Question: I am using 'zurb-foundation' version 4.1.6 in my rails project.
I have created this page skeleton (excerpt in haml):
'''
%body
.row-fluid
%nav.top-bar
%ul.title-area
%li.name
%h1= link_to t('app.name'), root_path
%li.toggle-topbar.menu-icon
%a{:href => "#"}
%span Menu
%section.top-bar-section
%ul.right
%li.divider.hide-for-small
%li.has-dropdown
= link_to 'Something', '#'
%ul.dropdown
%li.has-dropdown= link_to 'Hello', '#'
.row{:style => "background-color: white; min-height: 800px;margin-top:-30px; padding-top:30px;"}
.large-12.columns
.section-container.horizontal-nav{"data-section" => "horizontal-nav", "data-options" => "one_up: false;"}
%section
%p.title{"data-section-title" => ""}= link_to 'Section', '#'
.content{"data-section-content" => ""}
%ul.side-nav
%li= link_to 'Link', '#'
%li= link_to 'Link', '#'
%li= link_to 'Link', '#'
%li= link_to 'Link', '#'
%li.divider
%li= link_to 'Link', '#'
/ %div.panel
/ = yield
= javascript_include_tag "application"
'''
Now, the problem is that, the 'section' collapses as if it has no content:

The layout works fine with the static css version of zurb foundation, but has problem with the gem.
Any help is highly appreciated.
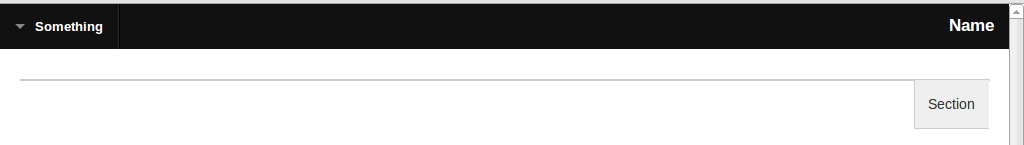
Answer: This issue is resolved in 'zurb-foundation 4.2.1'. Update your gems using 'bundle update'.